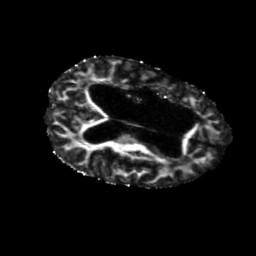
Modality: FA
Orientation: axial
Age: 52
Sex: male
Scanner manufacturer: siemens
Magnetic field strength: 3 T
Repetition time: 5.47 s
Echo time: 0.0854 s